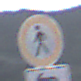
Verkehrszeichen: VerbotFussgaenger
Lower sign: RichtungsangabeDurchPfeile2
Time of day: SunriseSunset
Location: Outdoor (Nature)
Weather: Clear
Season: NotSpecified
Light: Natural